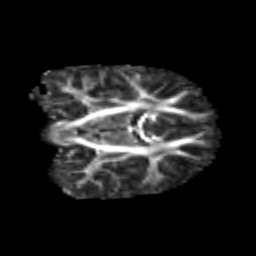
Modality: FA
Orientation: coronal
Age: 7
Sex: male
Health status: healthy